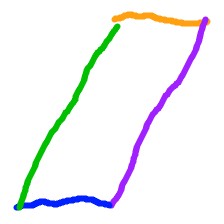
Shape: parallelogram